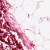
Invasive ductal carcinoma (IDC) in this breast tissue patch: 0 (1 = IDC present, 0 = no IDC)